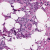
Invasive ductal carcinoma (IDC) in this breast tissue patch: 0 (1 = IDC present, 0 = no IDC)